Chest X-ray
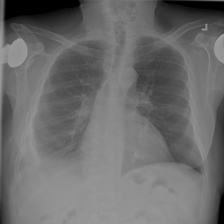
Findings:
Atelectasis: negative
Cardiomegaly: negative
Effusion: positive
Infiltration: negative
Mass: negative
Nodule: negative
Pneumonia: negative
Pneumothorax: negative
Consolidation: negative
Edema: negative
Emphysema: negative
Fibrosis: negative
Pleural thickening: negative
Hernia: negative